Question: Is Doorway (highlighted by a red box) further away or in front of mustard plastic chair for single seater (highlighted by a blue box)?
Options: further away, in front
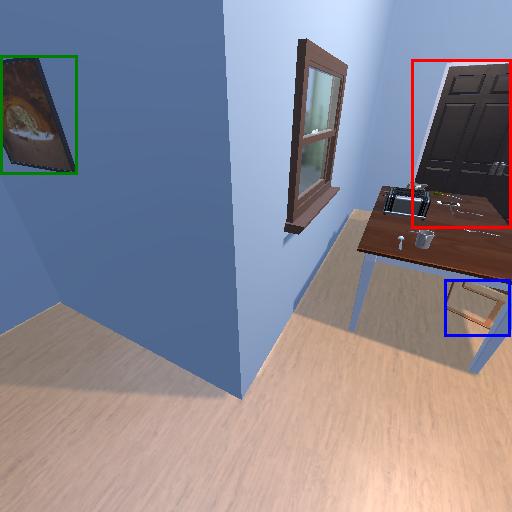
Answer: further away